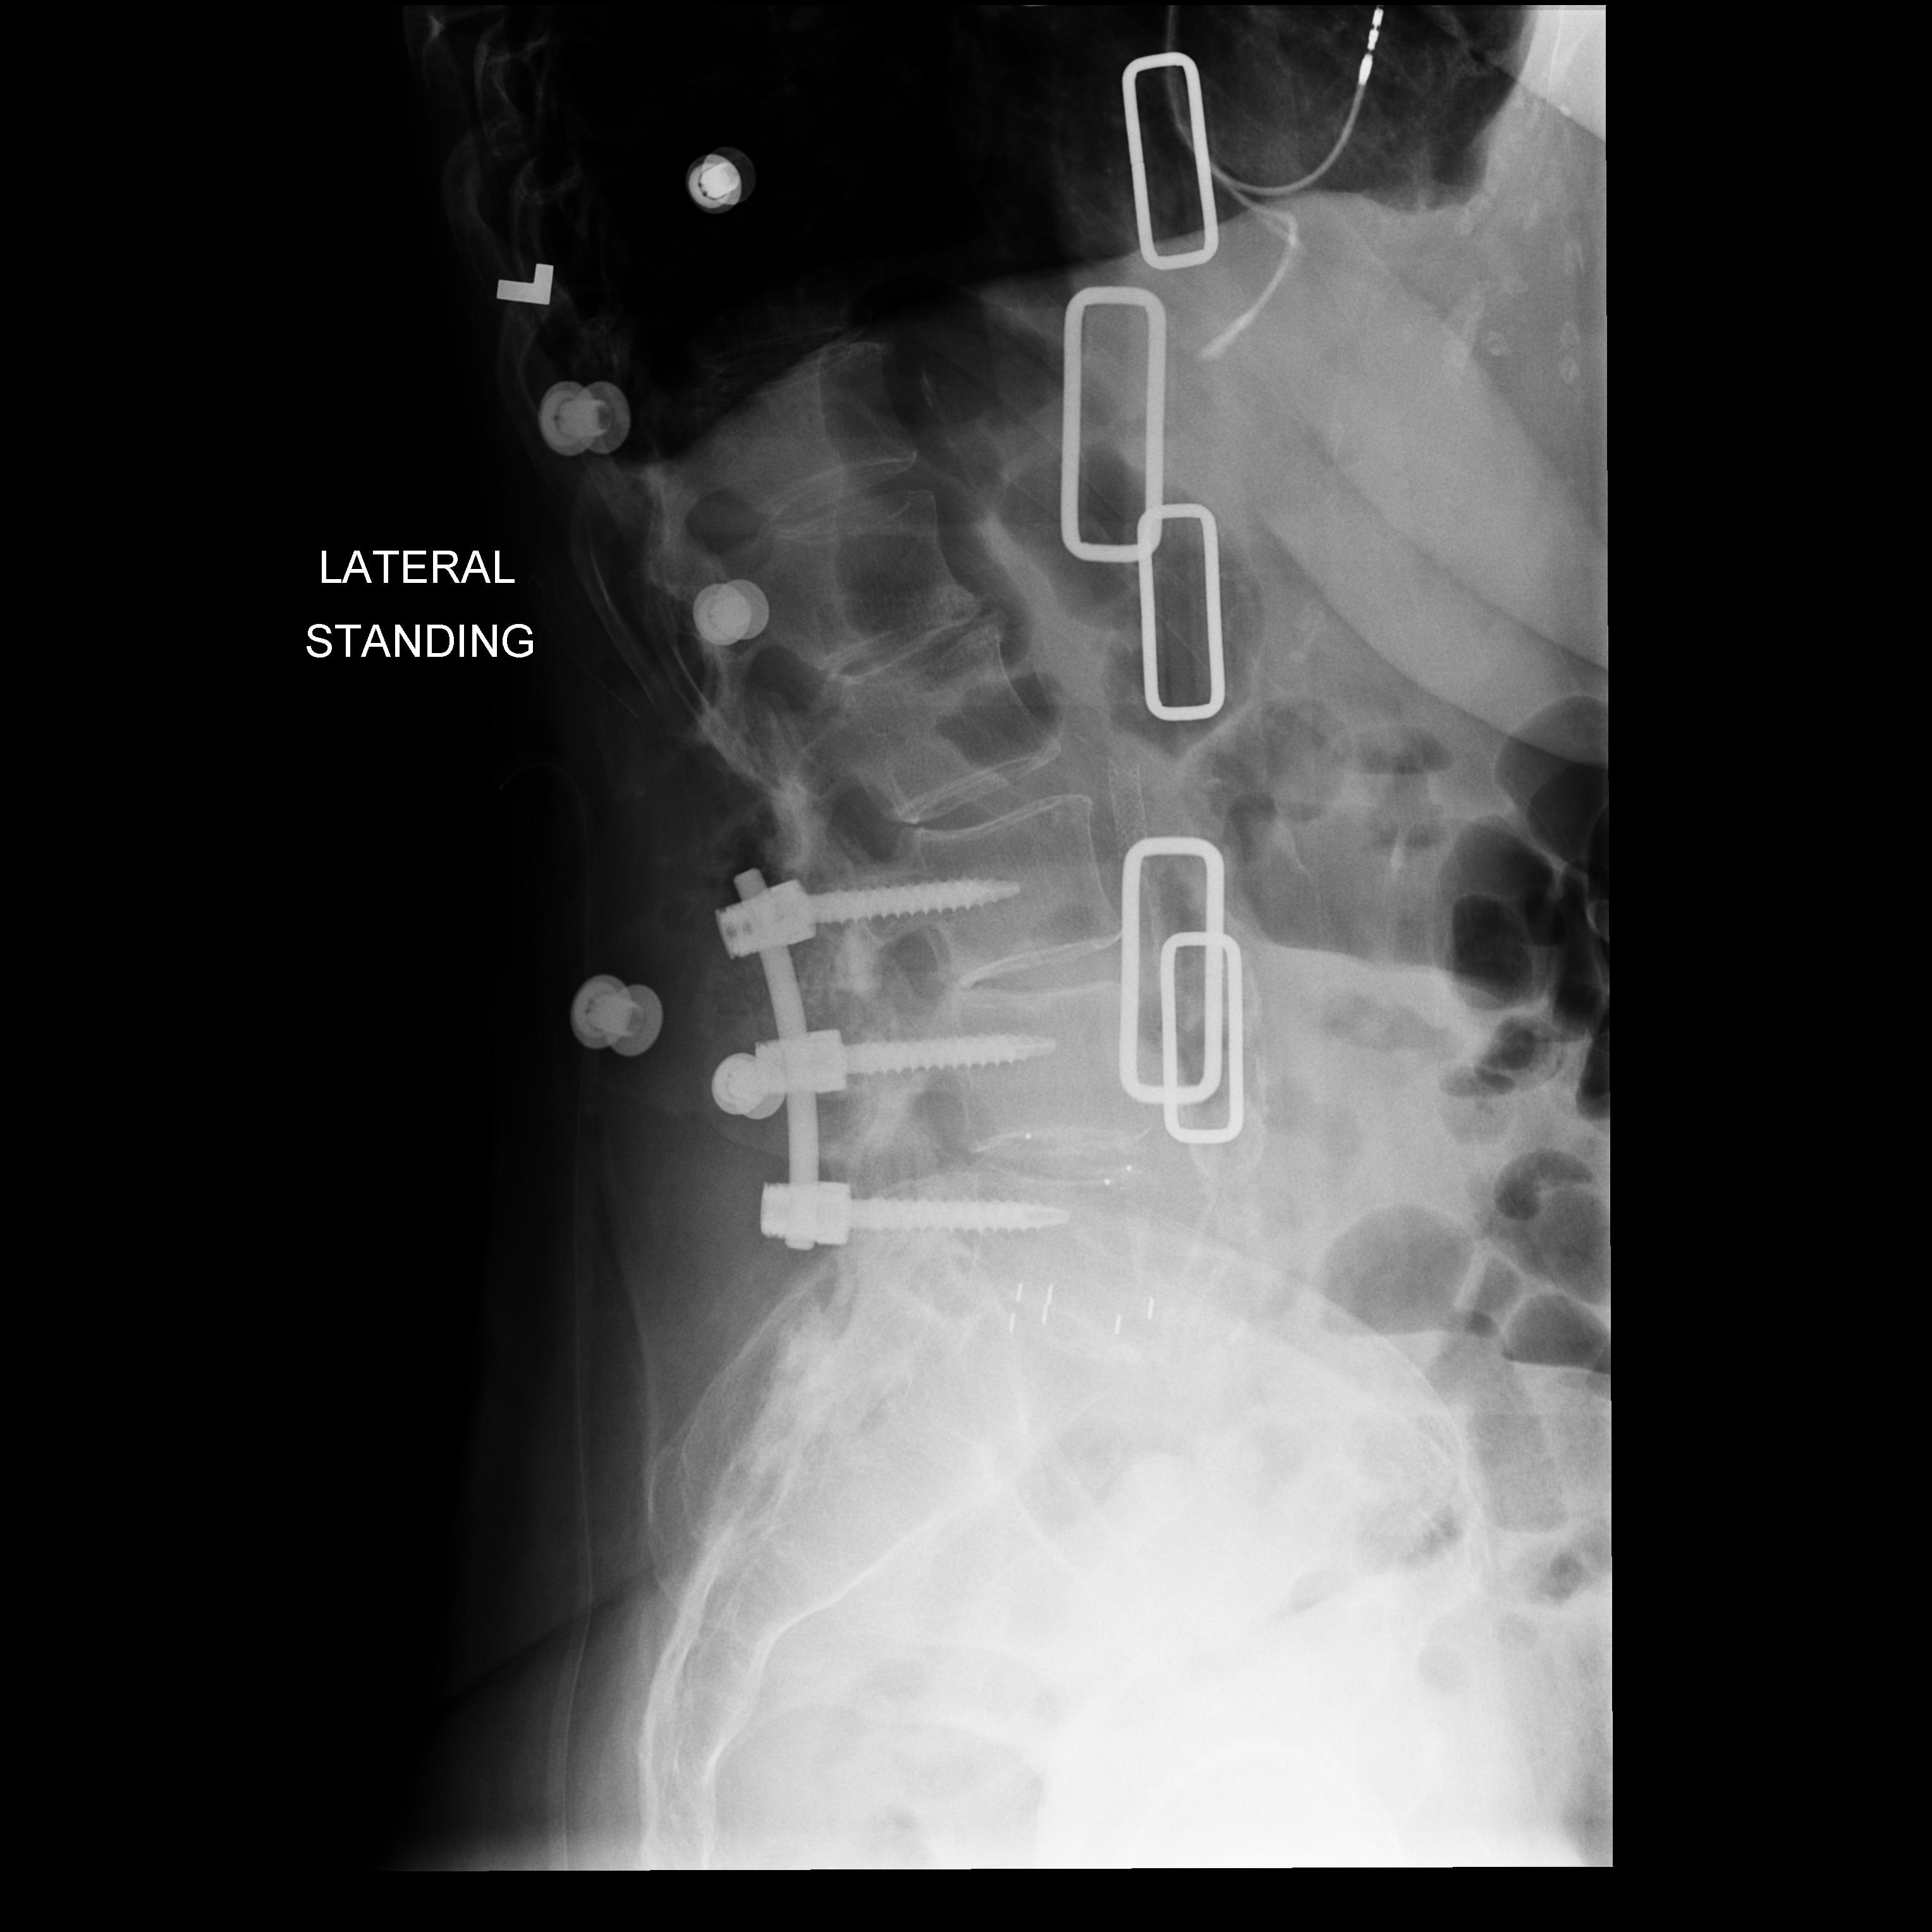
View: LATERAL
Implant manufacturer: orthofix firebird